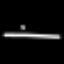
Label: line